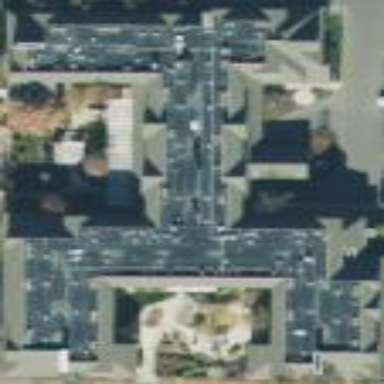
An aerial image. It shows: Nursing home building.